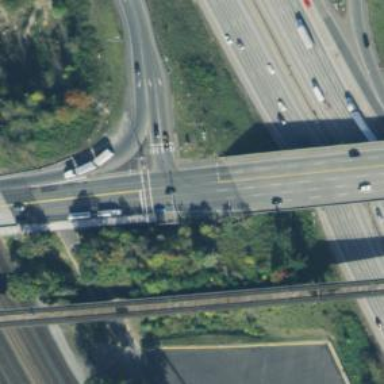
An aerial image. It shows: Trunk highway bridge with separate sidewalks.